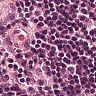
Metastatic tissue present: no